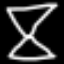
Label: hourglass